Question: Using RequireJS I am developing my application. I noticed from my browser developer tools (attached) some of files (router.js, views.js, model.js, etc.) say cached "no". What does that mean? What is wrong here?

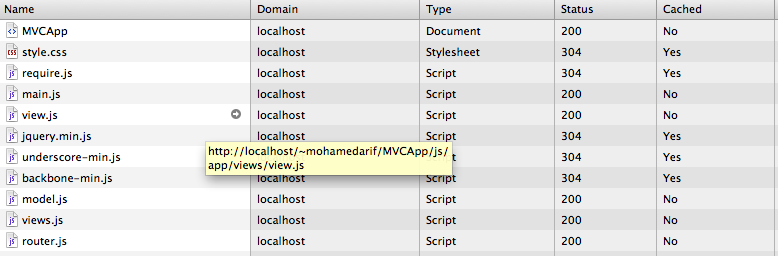
Answer: No, this isn't a issue. The cache of RequireJS is not only client-side dependend. It's server-side dependent too. If you not define the correct headers (Expires, Max-Age, ETag, etc.), your browser can not cache the script, and the result is what you are checking in your developer tools.
I can that Cache Busting, as in the URL visible in your screenshot, is deactivated, and because this you can need only check the configurations in your server(s).
Good luck.